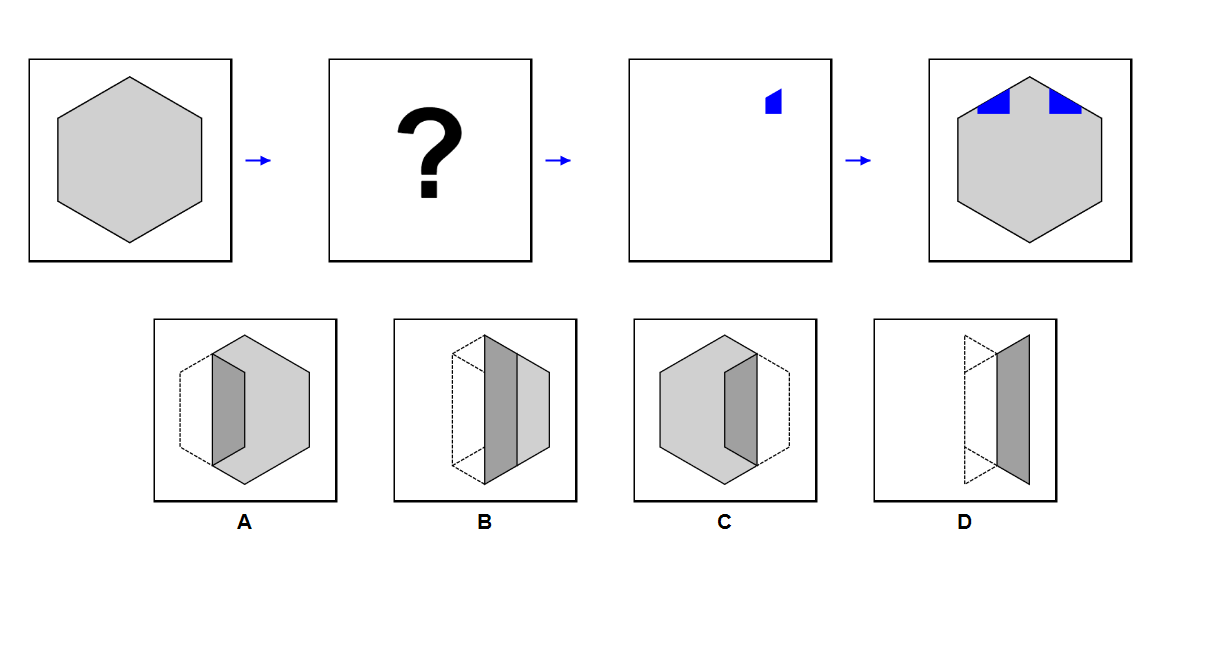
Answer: C